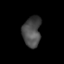
Tissue: lung
Cell type: Endothelial cells
Senescence score: 0.6098
Nuclear area (px): 540
Mean DAPI intensity: 74.459